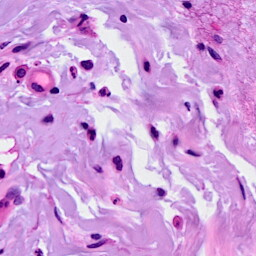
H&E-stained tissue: Breast